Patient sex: M
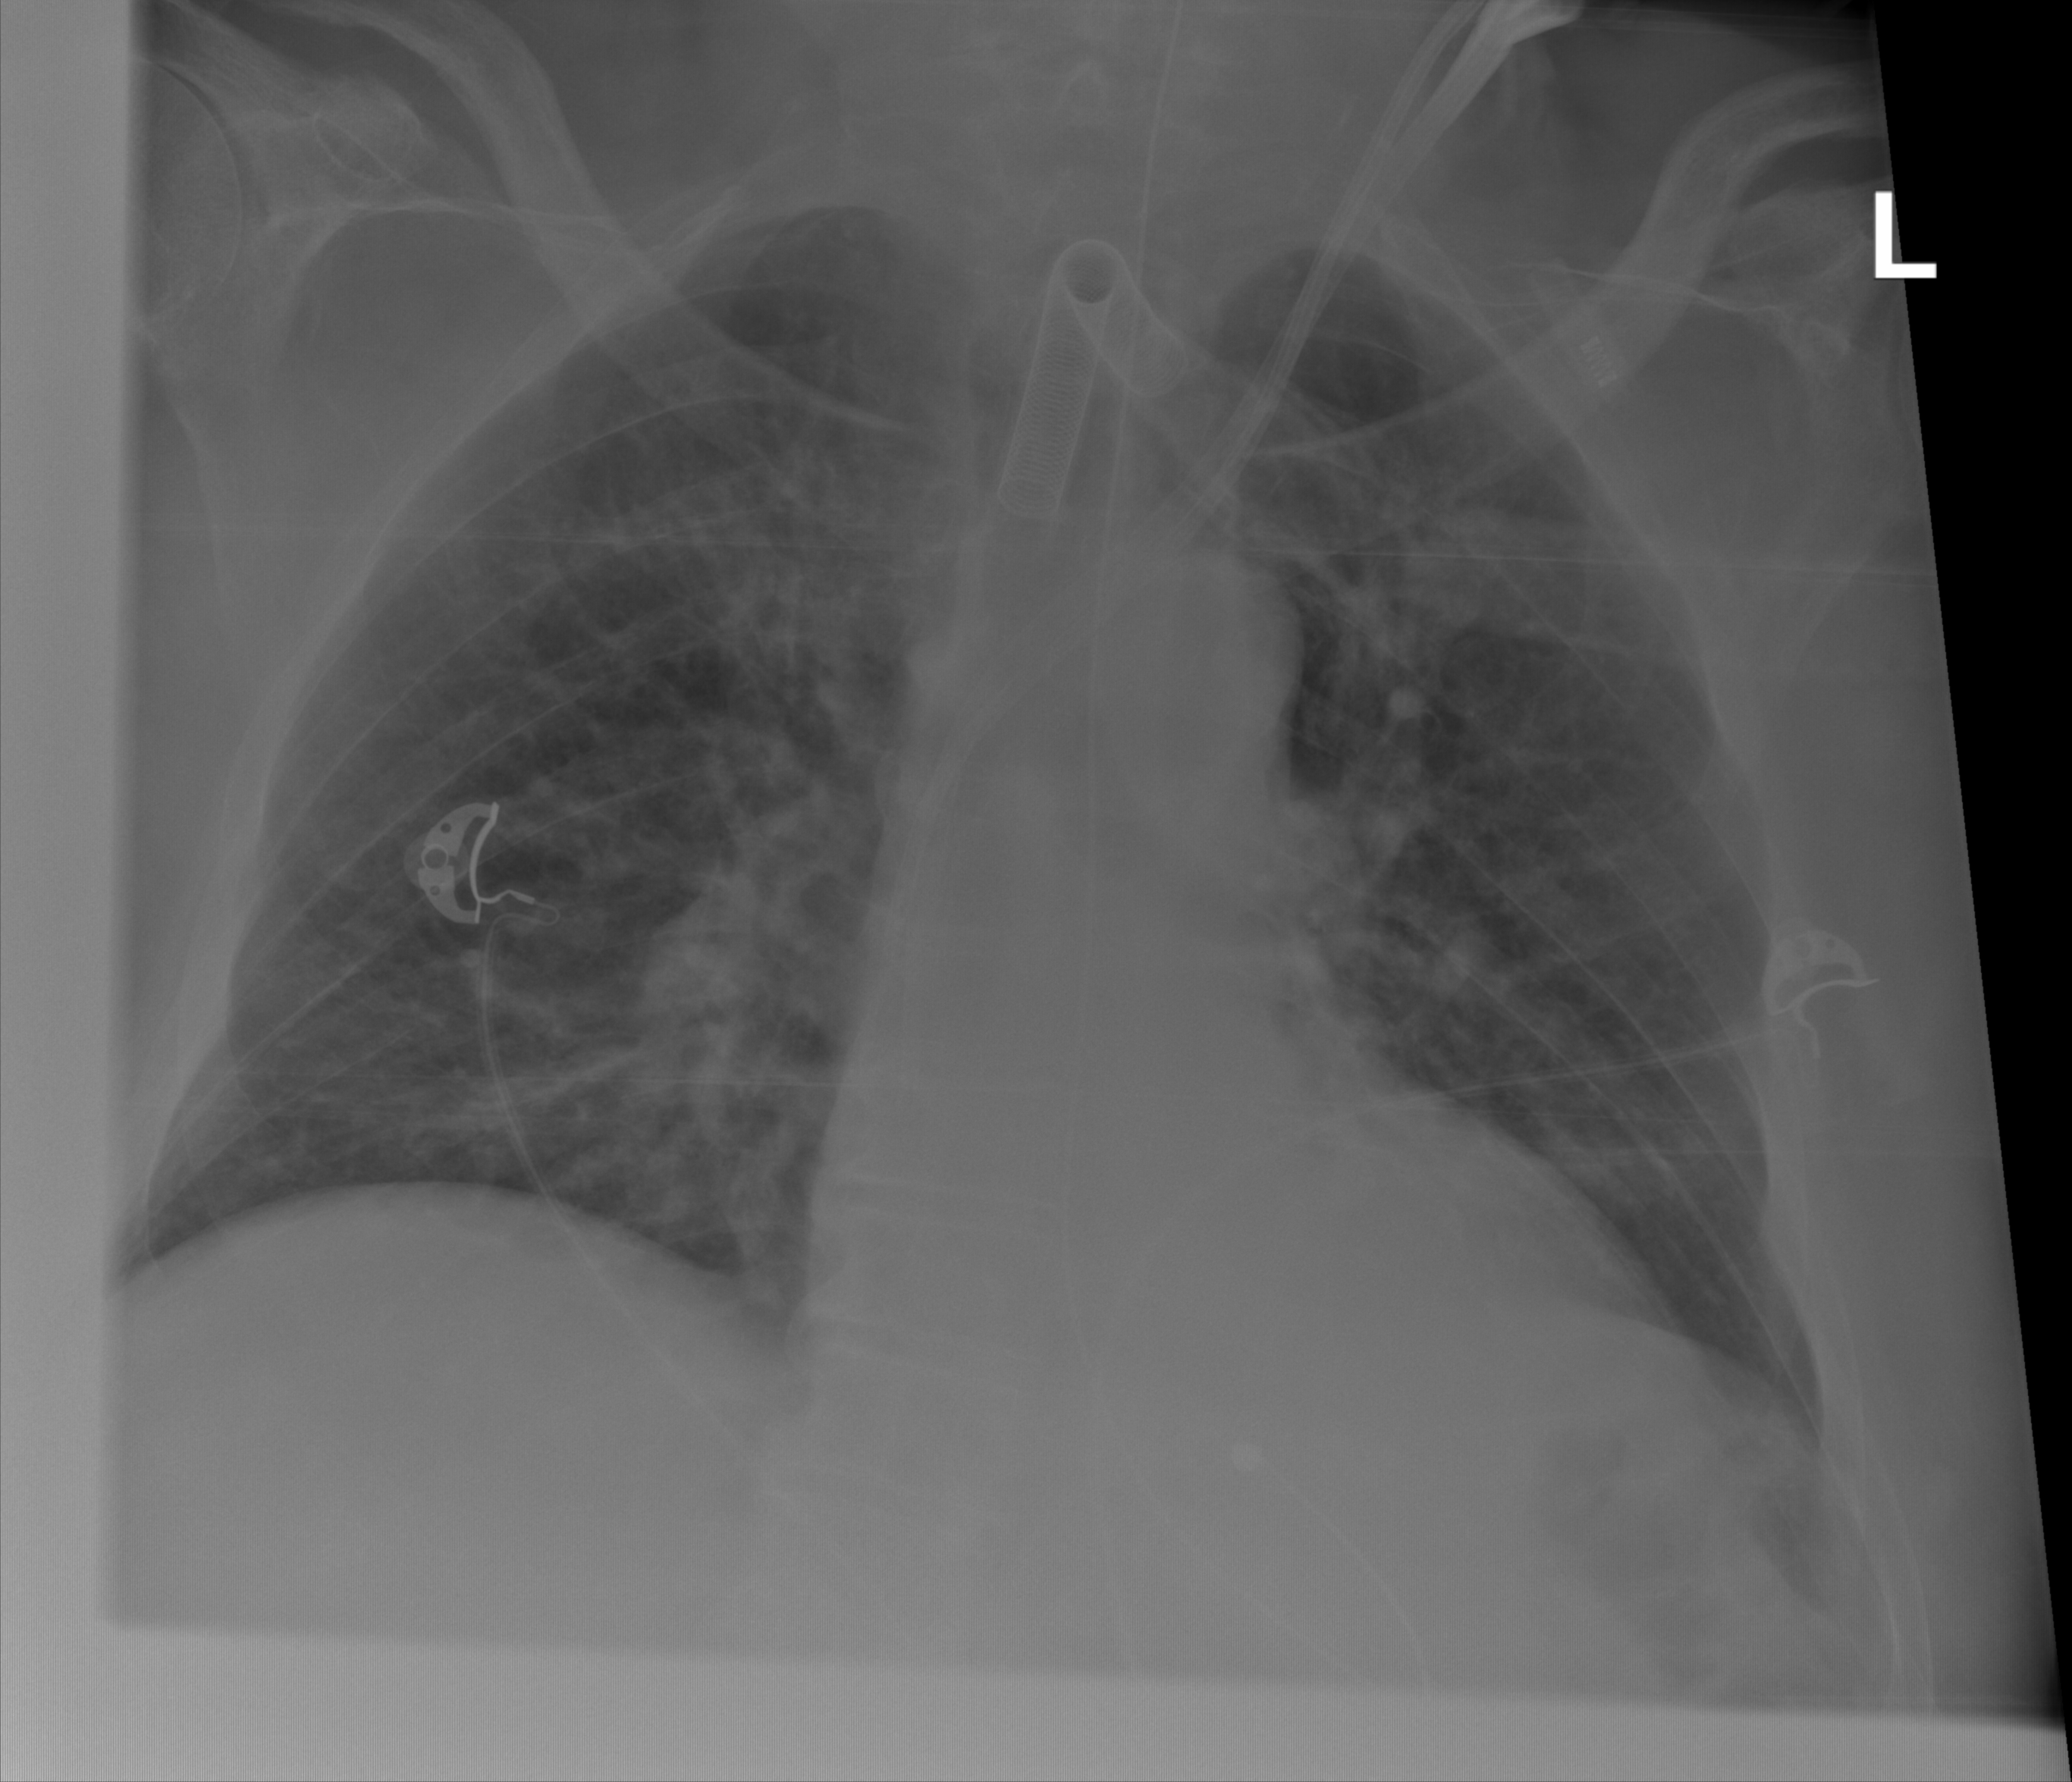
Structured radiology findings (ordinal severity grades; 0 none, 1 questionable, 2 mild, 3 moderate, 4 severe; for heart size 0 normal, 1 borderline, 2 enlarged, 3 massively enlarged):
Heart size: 2
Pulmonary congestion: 2
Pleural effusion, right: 0
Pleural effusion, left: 1
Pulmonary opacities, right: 0
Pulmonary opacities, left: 0
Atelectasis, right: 0
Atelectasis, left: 2